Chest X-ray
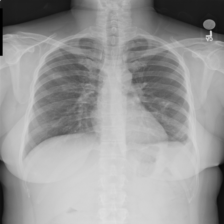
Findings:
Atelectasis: negative
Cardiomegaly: negative
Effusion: negative
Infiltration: positive
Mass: negative
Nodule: positive
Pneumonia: negative
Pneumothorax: negative
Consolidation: negative
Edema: negative
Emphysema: negative
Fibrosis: negative
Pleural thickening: negative
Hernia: negative